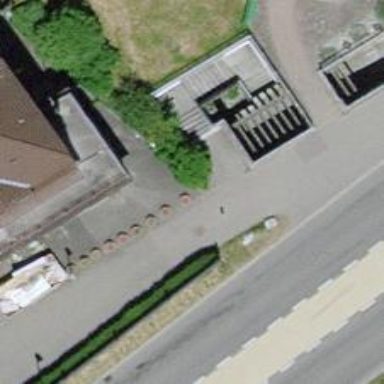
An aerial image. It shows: Bollard.